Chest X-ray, PA view. Patient: 27 years old, sex M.
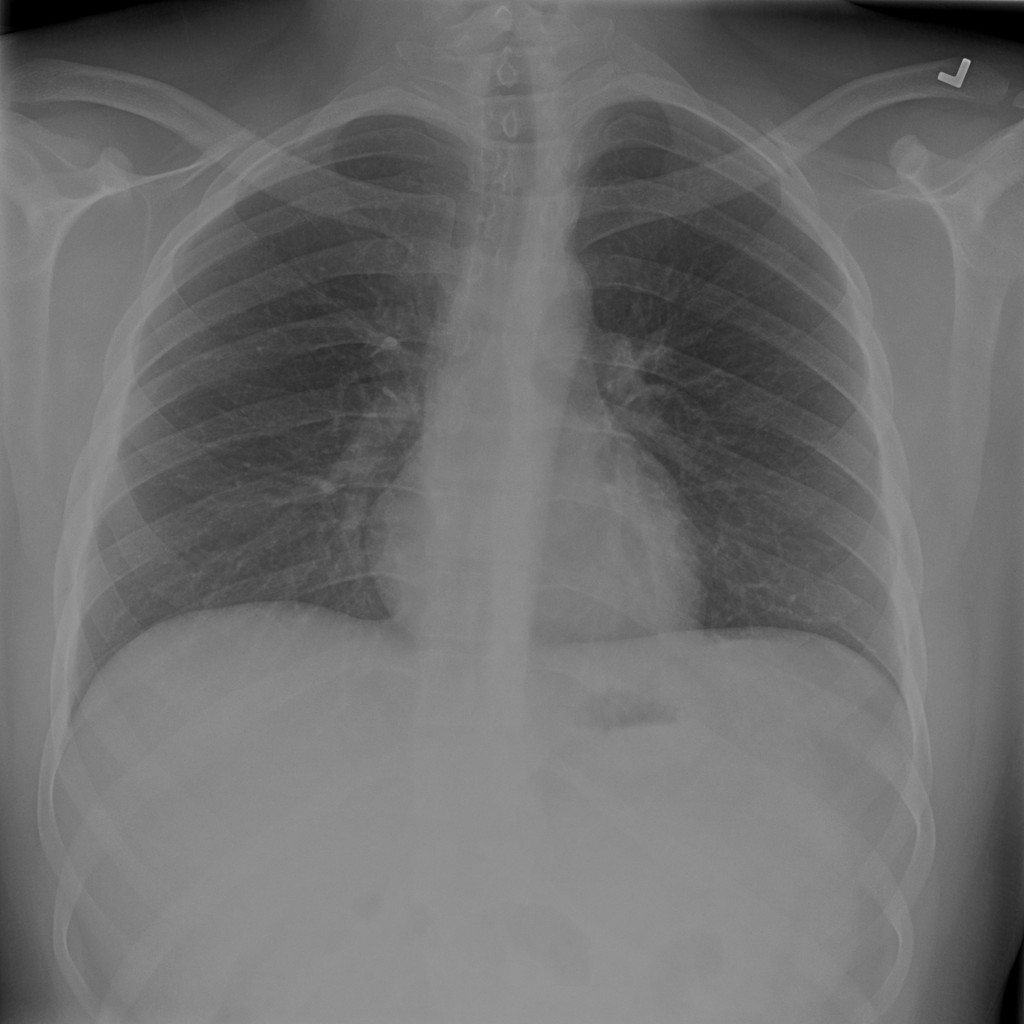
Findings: No Finding